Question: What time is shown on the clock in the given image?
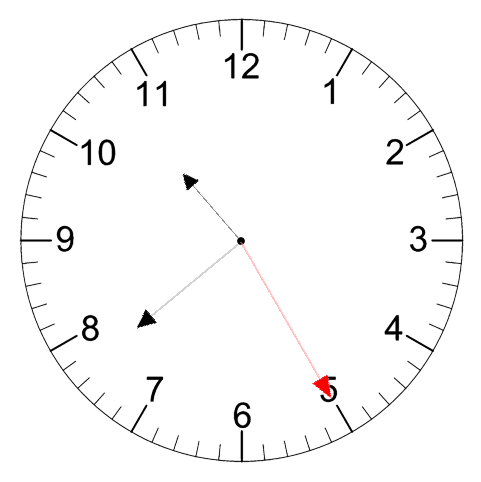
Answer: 10:38:25